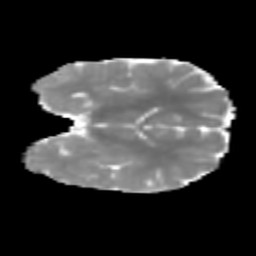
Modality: MD
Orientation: coronal
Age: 7
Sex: female
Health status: healthy